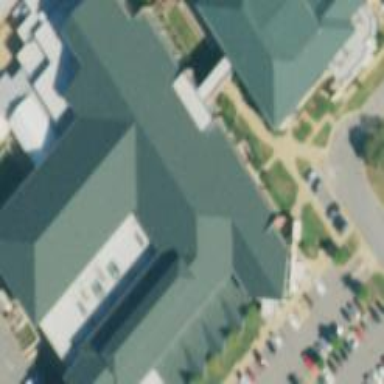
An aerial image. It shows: Veterinary clinic located within university campus.